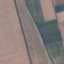
Land use / land cover: AnnualCrop